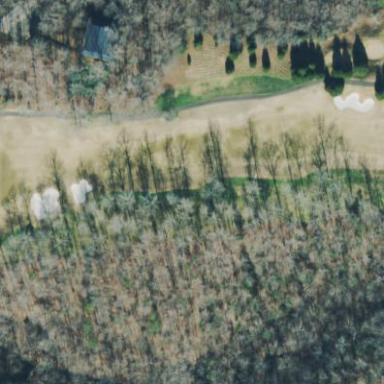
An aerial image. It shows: Golf rough area.